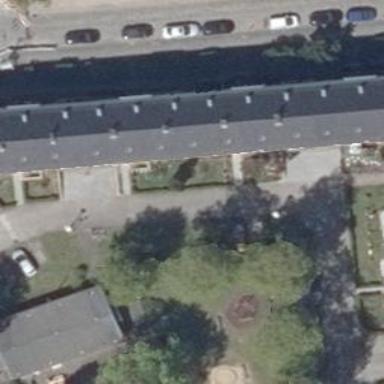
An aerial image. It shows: Garden tree with needle-leaved evergreen foliage.